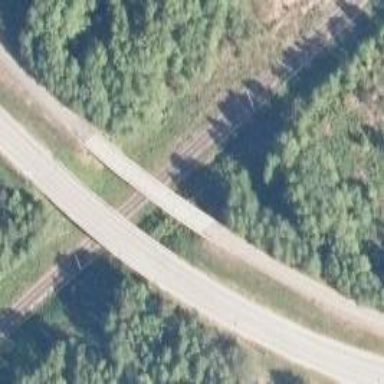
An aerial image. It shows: Cycleway bridge with asphalt surface.